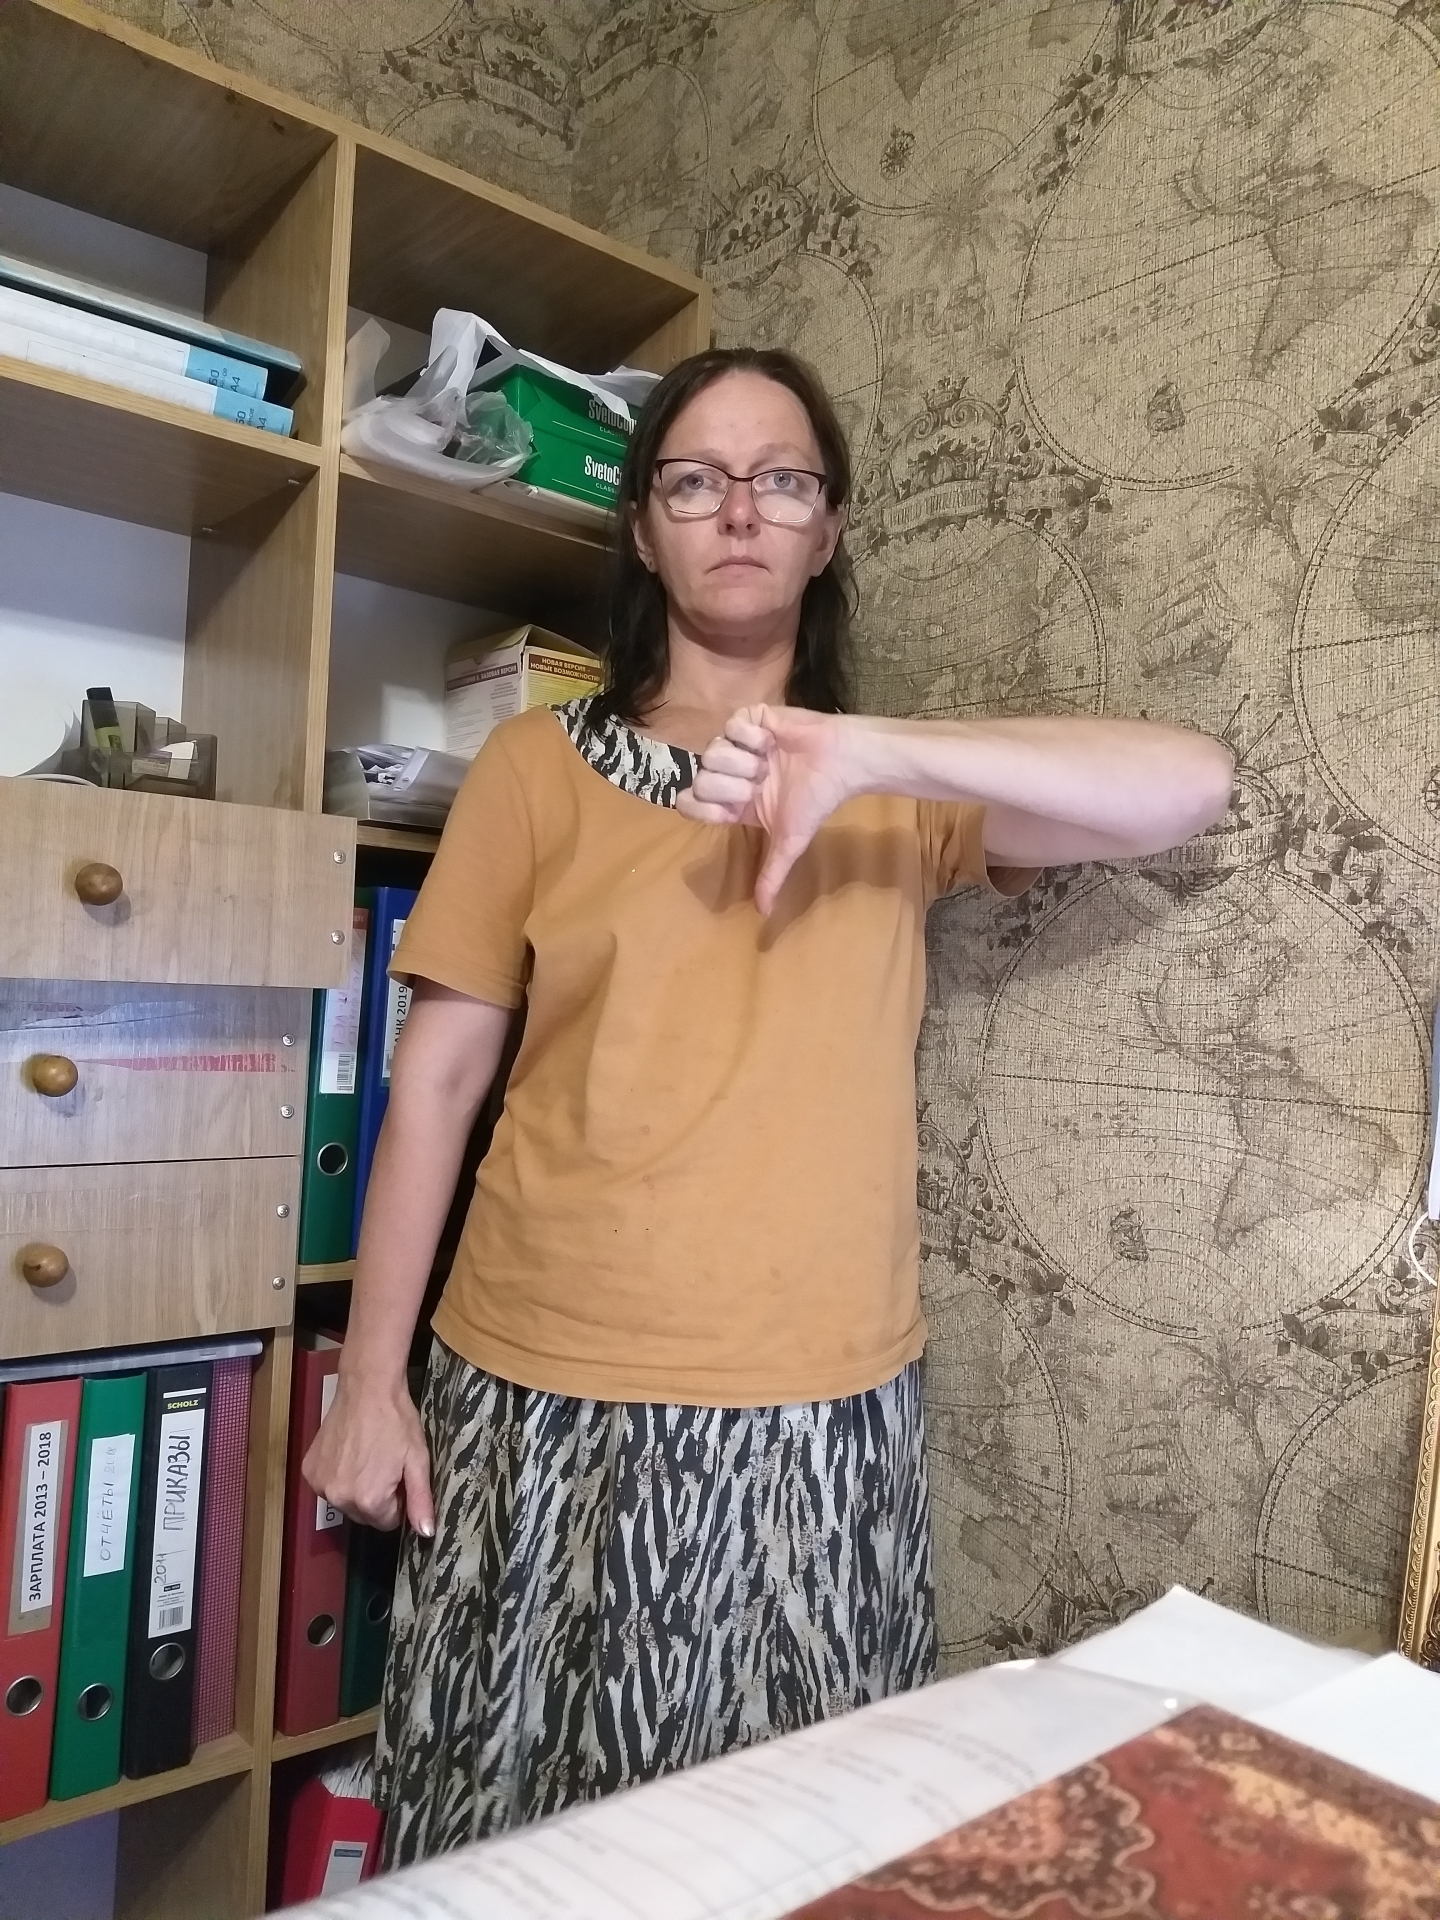
Label: clear